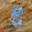
Label: 8